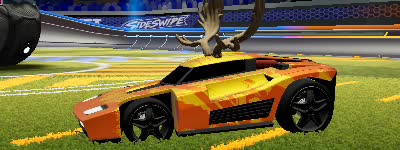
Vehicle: breakout